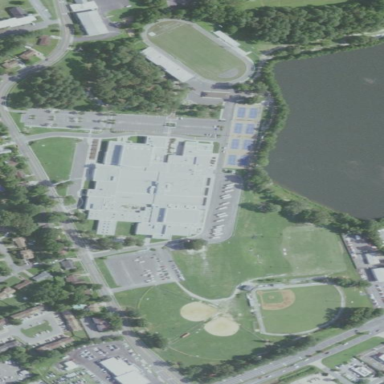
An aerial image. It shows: School.